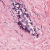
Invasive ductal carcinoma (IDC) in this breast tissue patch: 0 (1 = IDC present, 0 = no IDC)